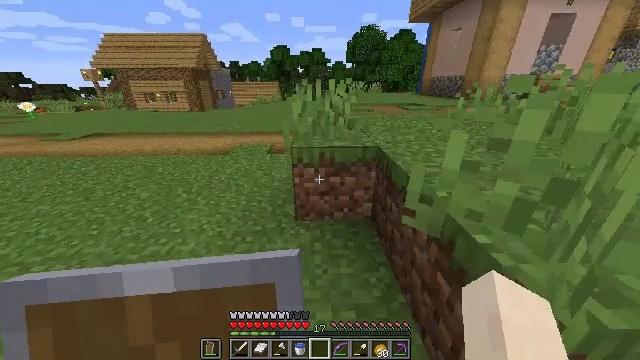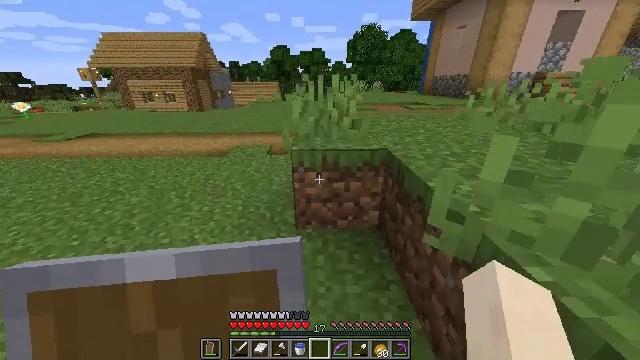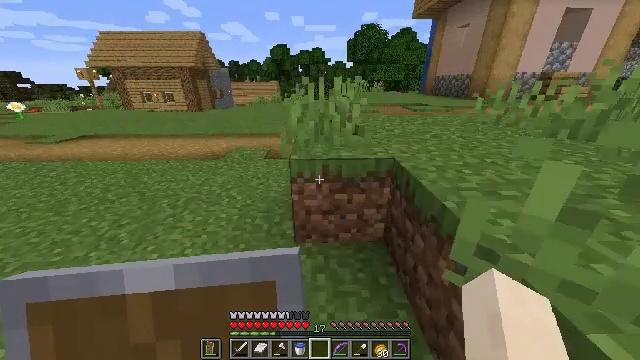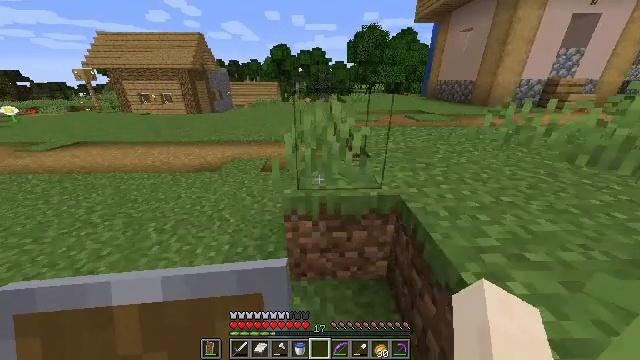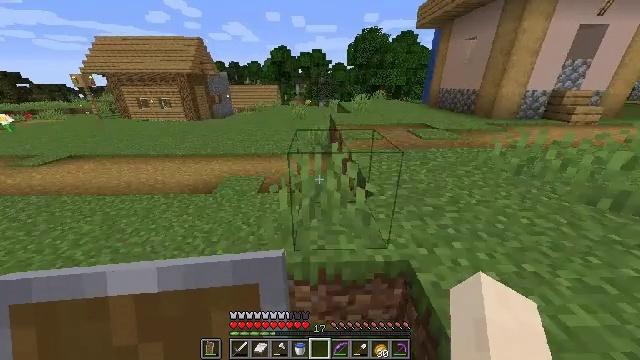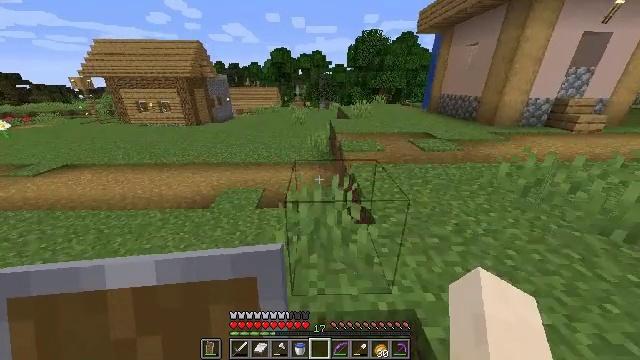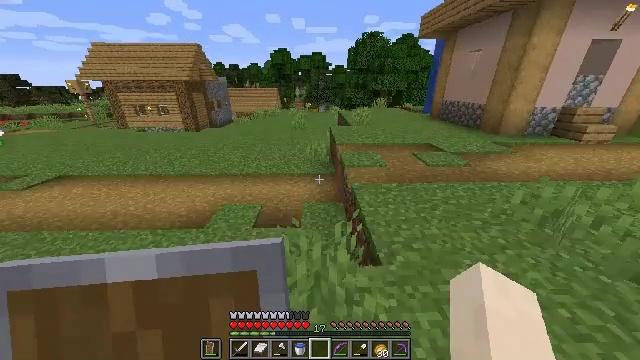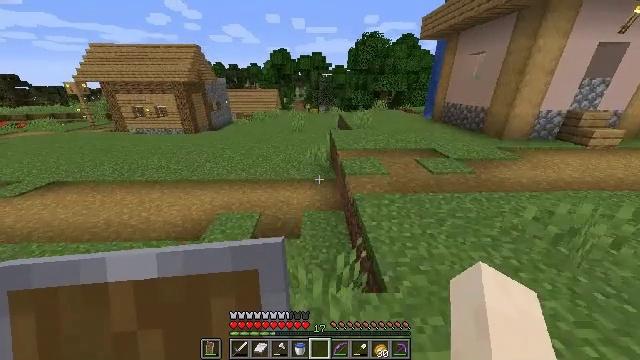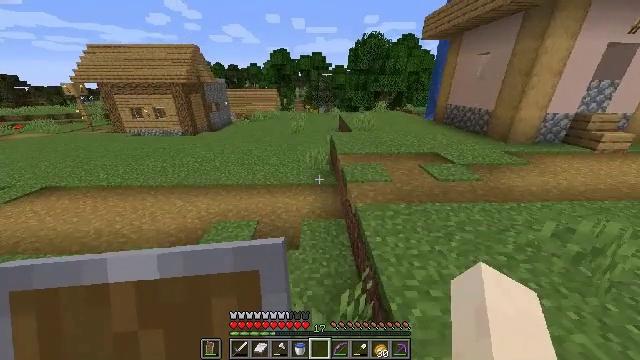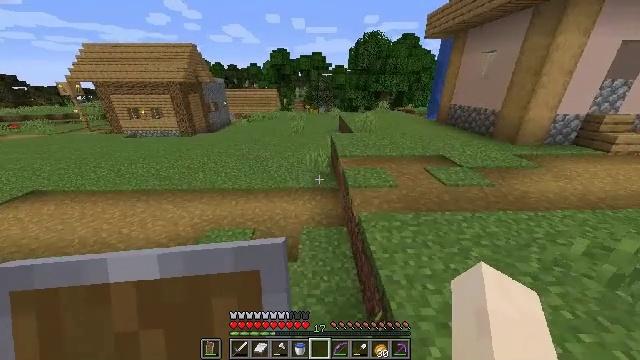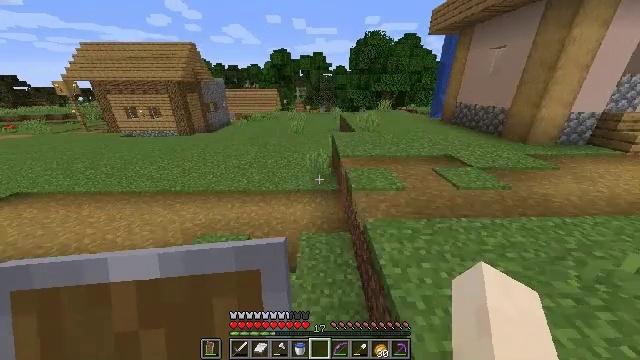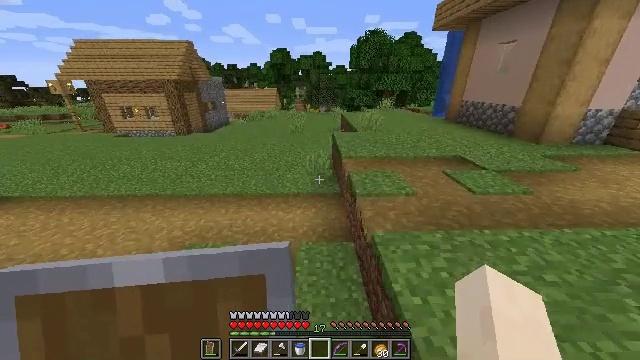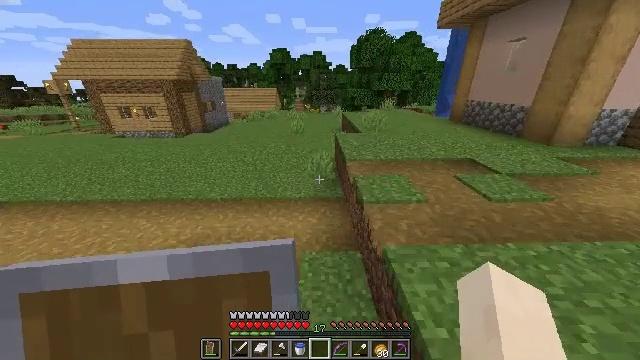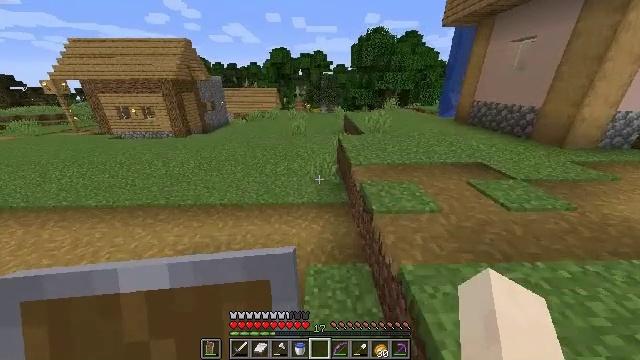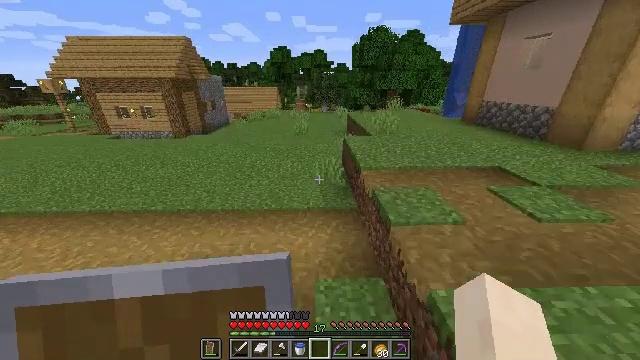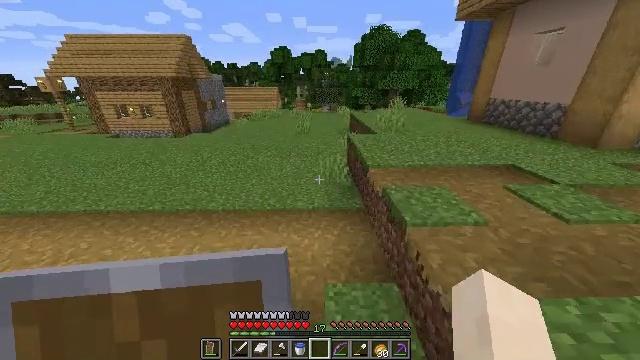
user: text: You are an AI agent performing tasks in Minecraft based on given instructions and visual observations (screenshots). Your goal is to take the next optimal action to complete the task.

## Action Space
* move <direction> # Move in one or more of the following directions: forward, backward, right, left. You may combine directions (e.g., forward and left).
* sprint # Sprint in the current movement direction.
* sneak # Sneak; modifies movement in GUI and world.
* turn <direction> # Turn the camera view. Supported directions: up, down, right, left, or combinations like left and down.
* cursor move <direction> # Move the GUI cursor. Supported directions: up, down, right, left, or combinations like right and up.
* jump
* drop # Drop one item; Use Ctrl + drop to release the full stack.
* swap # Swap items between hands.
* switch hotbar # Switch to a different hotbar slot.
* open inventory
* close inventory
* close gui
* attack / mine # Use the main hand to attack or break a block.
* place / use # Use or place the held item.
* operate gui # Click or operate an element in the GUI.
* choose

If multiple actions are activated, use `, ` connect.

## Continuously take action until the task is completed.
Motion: motion action
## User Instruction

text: Collect sand to make glass.
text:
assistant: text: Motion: move forward
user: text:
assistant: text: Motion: move forward
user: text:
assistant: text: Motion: move forward, jump
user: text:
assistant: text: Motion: move forward, jump
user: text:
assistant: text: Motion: move forward, jump
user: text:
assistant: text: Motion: move forward
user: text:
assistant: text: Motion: move forward
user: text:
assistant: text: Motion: move forward
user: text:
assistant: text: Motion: move forward
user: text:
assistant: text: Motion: move forward
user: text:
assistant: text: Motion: move forward
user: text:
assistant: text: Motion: move forward and move left
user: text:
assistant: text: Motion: move forward and move left
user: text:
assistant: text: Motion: move forward and move left
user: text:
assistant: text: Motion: move forward and move left
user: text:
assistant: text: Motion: move forward and move left
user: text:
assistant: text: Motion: move forward and move left
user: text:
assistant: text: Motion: move forward and move left
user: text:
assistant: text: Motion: move forward and move left
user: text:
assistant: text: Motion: move forward and move left
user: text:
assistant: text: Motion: move forward and move left
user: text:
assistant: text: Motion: move forward and move left
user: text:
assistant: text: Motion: move forward and move left
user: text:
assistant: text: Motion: move forward and move left
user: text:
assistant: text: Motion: move forward
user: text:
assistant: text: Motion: move forward
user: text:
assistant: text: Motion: move forward
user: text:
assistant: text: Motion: move forward
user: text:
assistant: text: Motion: move forward
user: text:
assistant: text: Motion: move forward